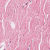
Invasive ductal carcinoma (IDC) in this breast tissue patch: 0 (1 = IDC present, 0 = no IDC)